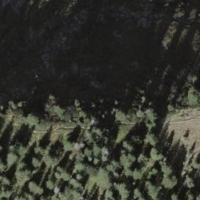
EUNIS habitat code: 44
Species observed at this site:
Astrantia minor